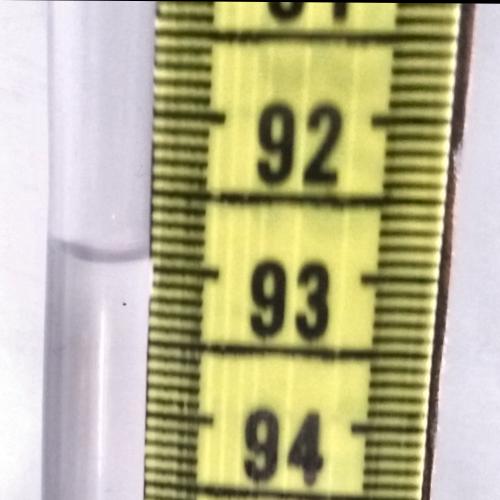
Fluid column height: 92.9 cm